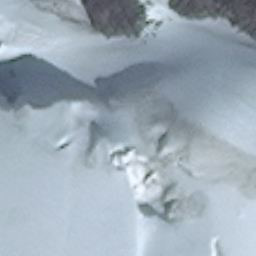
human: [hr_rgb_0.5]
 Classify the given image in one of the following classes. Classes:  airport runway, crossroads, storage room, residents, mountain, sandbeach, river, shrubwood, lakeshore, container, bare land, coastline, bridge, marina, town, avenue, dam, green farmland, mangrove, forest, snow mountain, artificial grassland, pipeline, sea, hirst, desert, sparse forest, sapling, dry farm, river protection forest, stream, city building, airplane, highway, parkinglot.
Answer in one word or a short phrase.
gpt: snow mountain